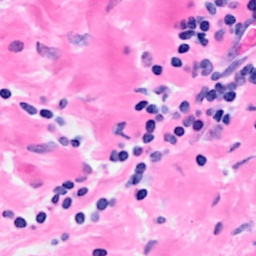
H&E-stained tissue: Breast